Question: Where can I find android SDK proxy setting?
I am working with ubuntu, thanks in advance.
All what I have is in below screen

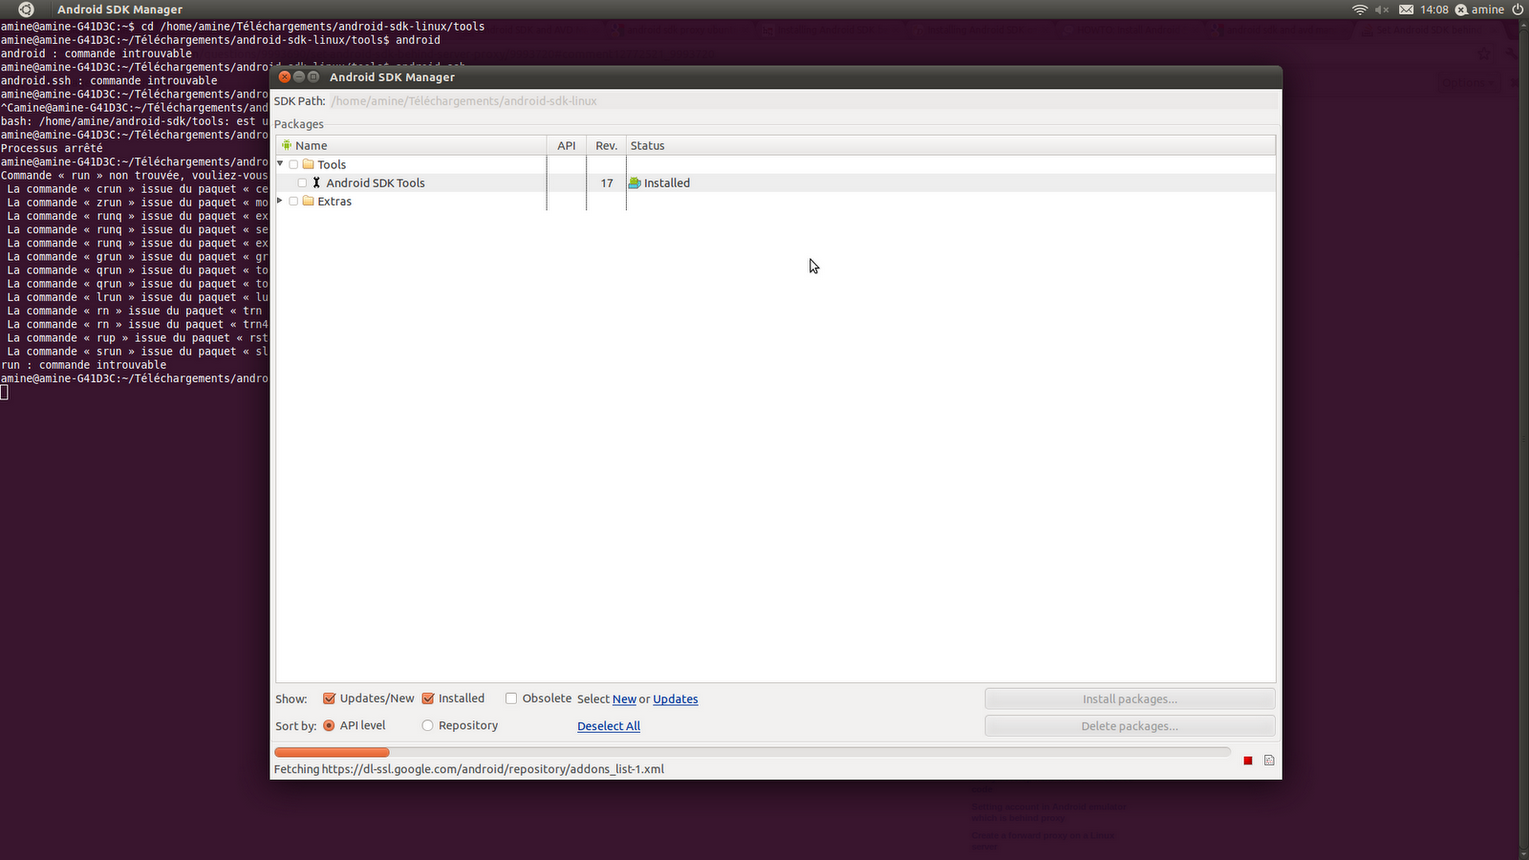
Answer: I can only check this on my mac at the moment. The settings are stored in '~/.android/androidtool.cfg'
My settings currently look like:
'''
### Settings for Android Tool
#Thu Dec 08 12:22:00 GMT 2011
http.proxyPort=8080
http.proxyHost=127.0.0.1
sdkman.show.update.only=true
sdkman.ask.adb.restart=false
sdkman.force.http=false
'''
So try manually editing that file (assuming it's in the same place on ubuntu)